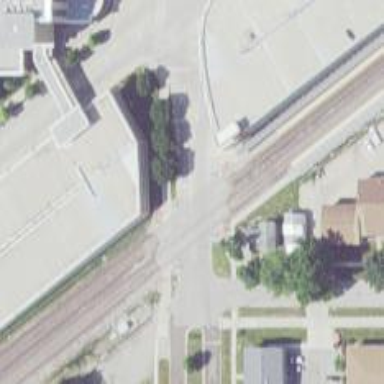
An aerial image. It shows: Railway crossing.